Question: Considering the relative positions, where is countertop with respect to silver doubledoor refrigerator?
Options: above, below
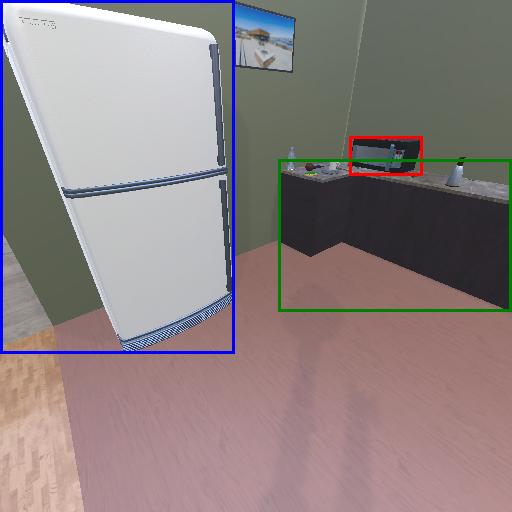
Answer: above